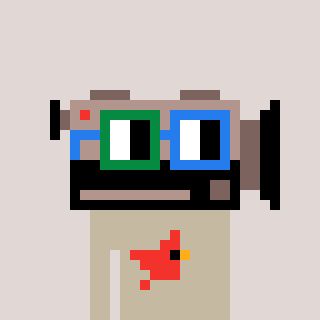
a pixel art character with square green and blue glasses, a camcorder-shaped head and a bege-colored body on a warm background